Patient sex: M
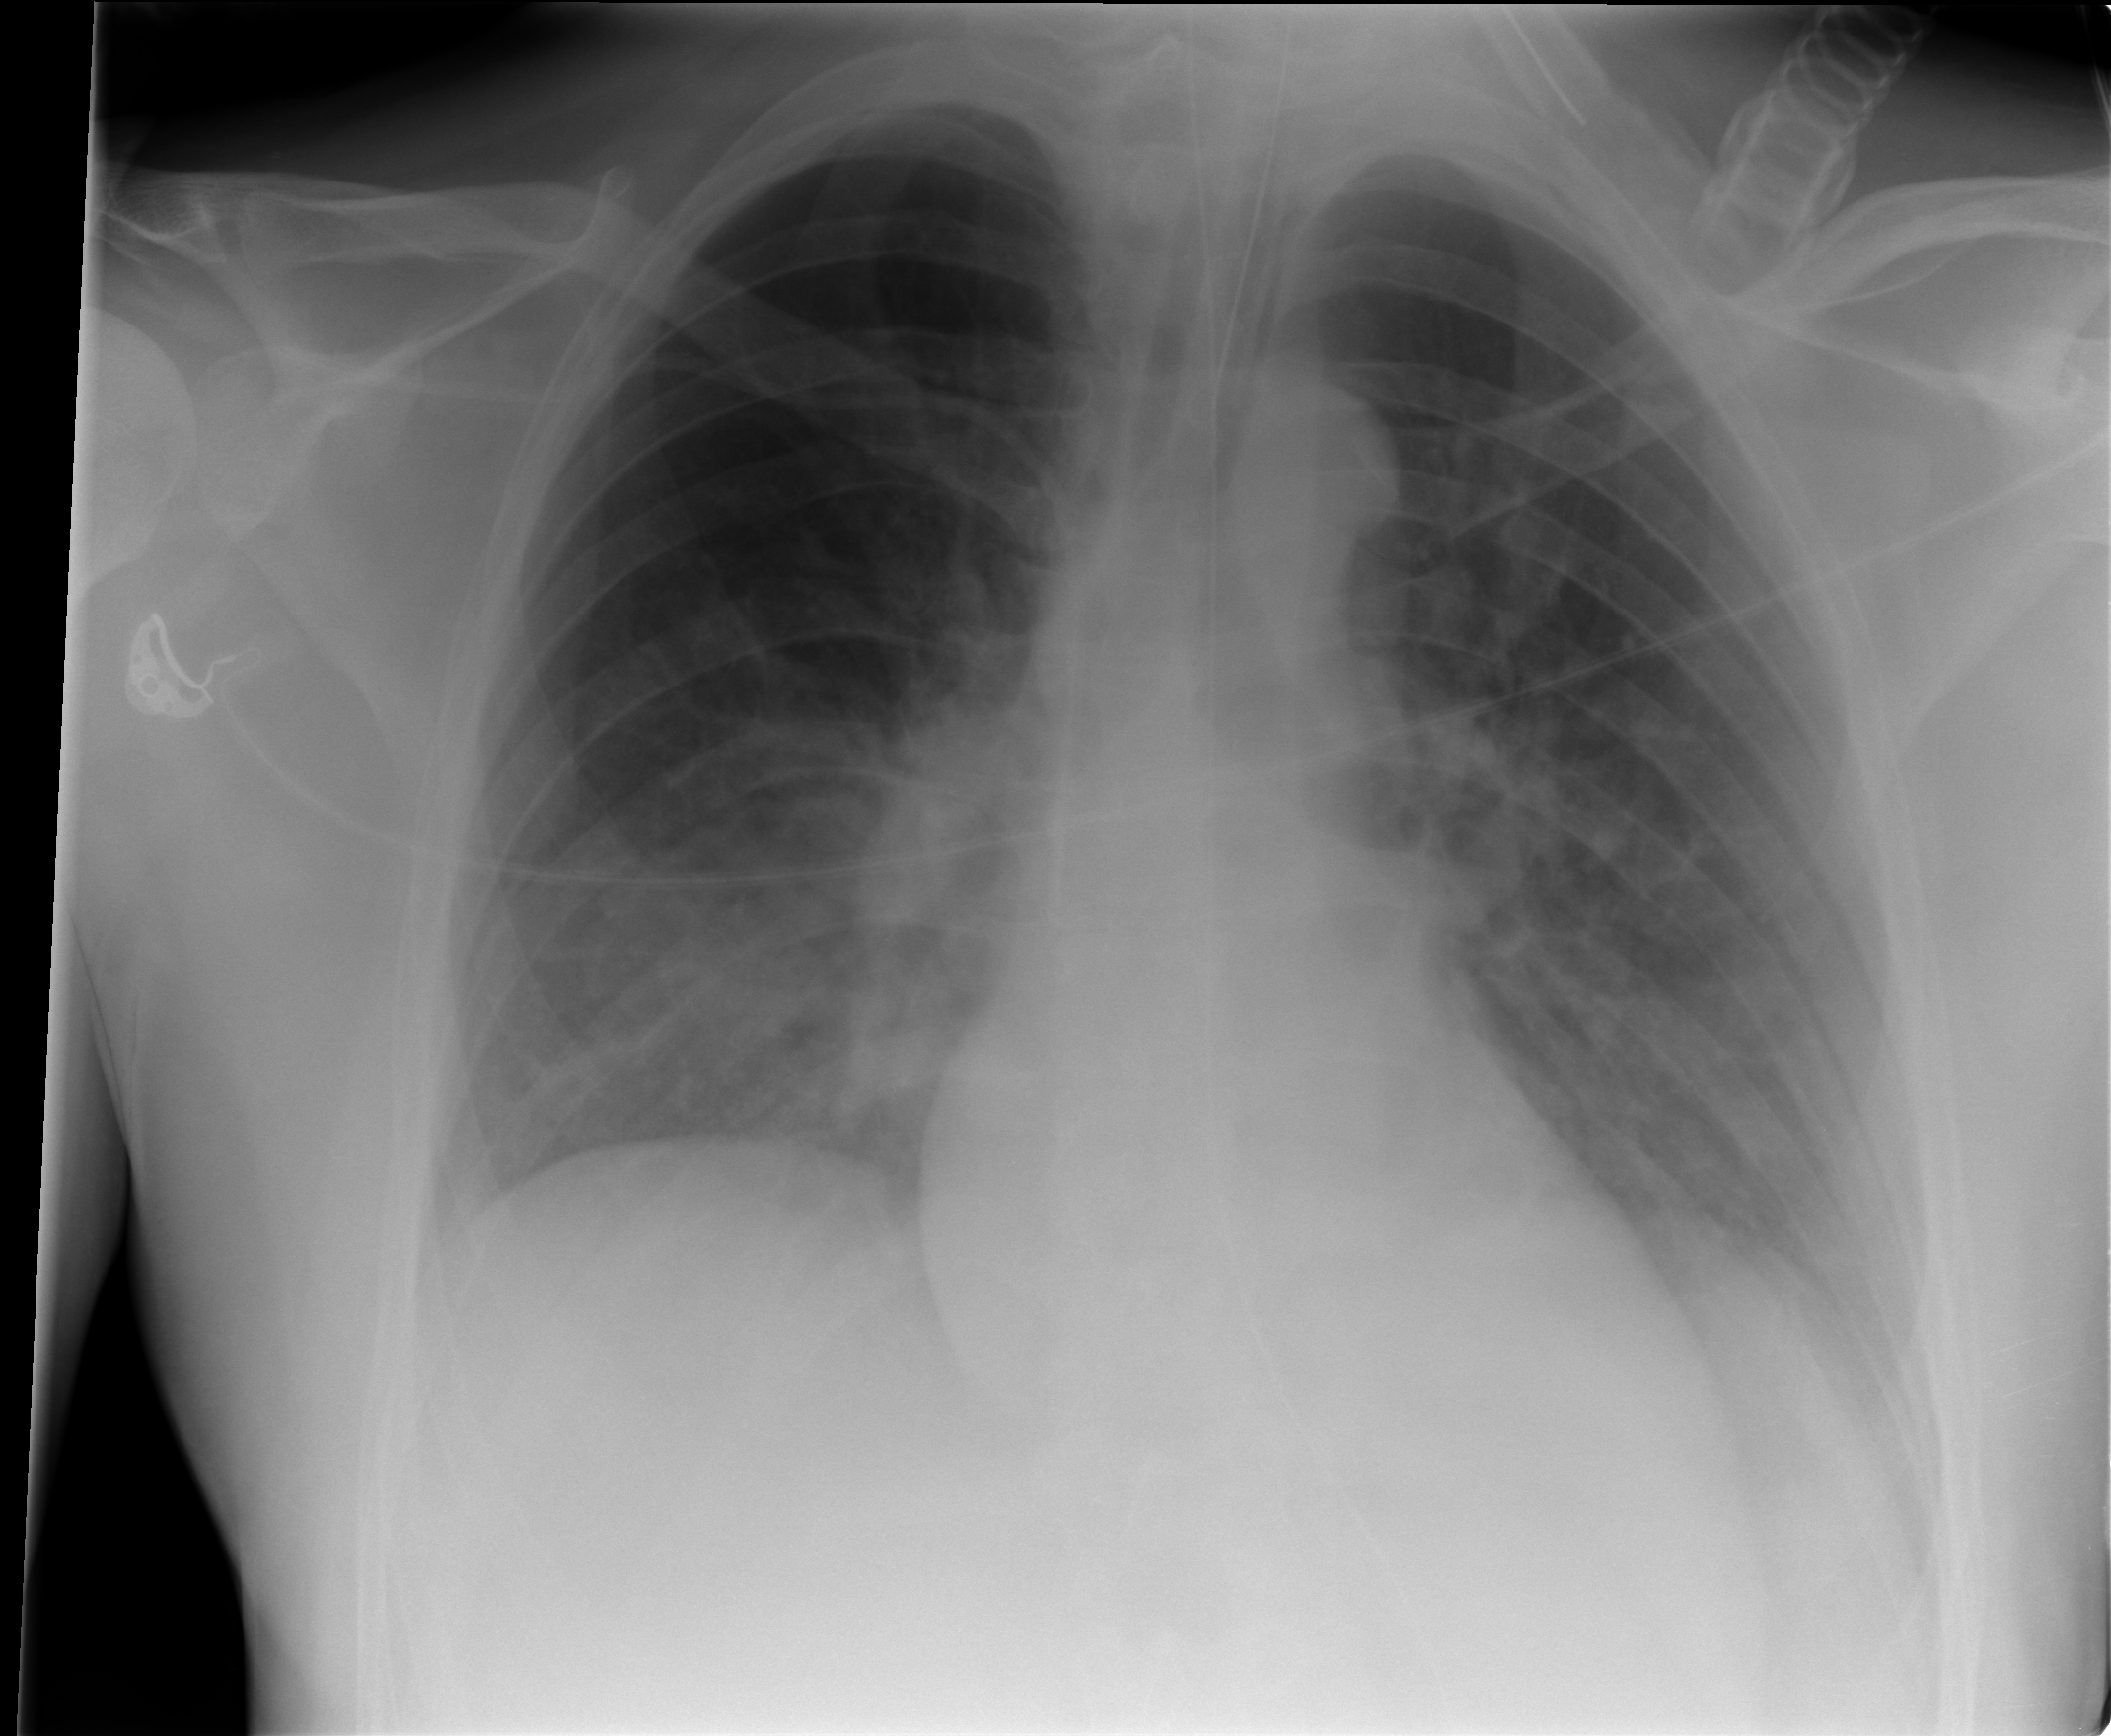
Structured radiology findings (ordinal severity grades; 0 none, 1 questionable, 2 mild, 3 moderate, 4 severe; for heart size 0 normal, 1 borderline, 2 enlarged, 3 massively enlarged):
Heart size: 0
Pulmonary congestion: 0
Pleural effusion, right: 0
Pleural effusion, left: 1
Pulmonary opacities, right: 0
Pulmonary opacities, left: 0
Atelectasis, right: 2
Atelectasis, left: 2